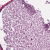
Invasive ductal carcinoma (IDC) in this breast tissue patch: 0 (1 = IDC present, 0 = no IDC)